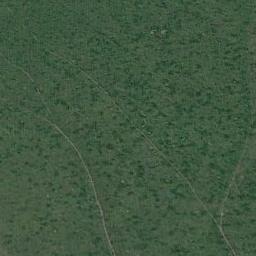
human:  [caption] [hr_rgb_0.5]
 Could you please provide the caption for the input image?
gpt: The meadow is dense but uneven .

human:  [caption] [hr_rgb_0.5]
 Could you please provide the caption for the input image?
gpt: A large lush green meadow covered with green grass .

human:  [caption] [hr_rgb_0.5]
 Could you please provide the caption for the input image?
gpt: This meadow has evenly distributed dense grasses and some trails are also on the meadow .

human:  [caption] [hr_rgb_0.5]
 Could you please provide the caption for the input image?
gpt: The grass is flanked by lush woods .

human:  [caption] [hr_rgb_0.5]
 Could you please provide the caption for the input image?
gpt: A dense meadow with many green grass .